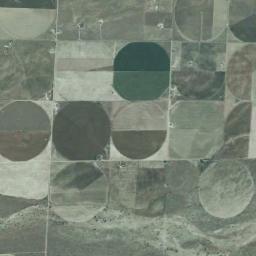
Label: circular_farmland